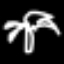
Label: palm tree